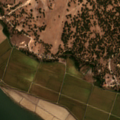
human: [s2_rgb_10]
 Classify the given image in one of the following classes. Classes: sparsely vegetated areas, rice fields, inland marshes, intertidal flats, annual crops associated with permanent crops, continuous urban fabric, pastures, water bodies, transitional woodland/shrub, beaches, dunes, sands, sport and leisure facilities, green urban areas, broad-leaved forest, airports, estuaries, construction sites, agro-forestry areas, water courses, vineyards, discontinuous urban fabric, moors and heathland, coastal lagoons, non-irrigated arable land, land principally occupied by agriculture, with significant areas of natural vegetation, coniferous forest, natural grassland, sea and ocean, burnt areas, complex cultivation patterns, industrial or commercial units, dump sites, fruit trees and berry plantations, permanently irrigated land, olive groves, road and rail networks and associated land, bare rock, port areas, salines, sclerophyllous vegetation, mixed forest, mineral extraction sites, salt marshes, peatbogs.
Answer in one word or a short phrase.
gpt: non-irrigated arable land, rice fields, agro-forestry areas, estuaries